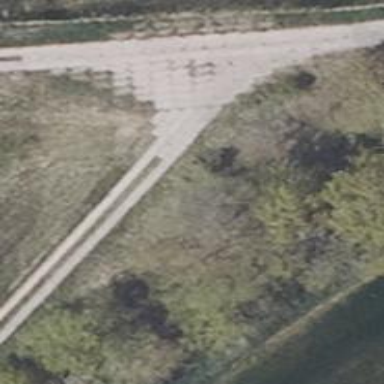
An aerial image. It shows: Dirt track road with grade 4 tracktype.